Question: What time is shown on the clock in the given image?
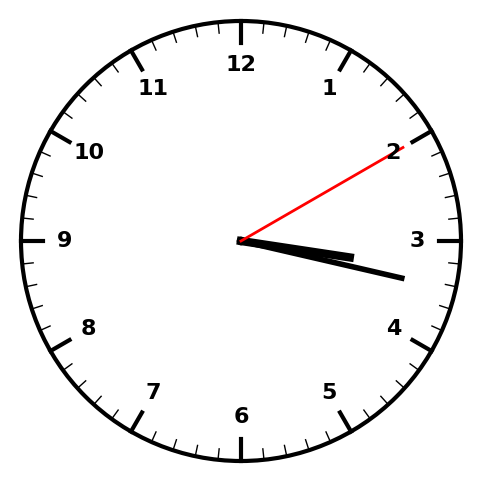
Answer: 03:17:10